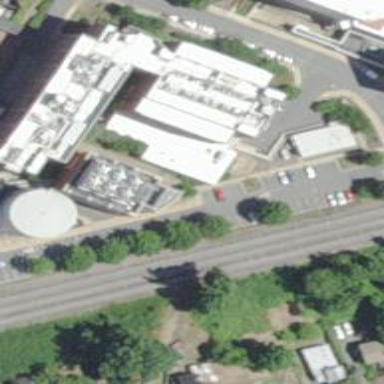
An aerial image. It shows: Hospital building.